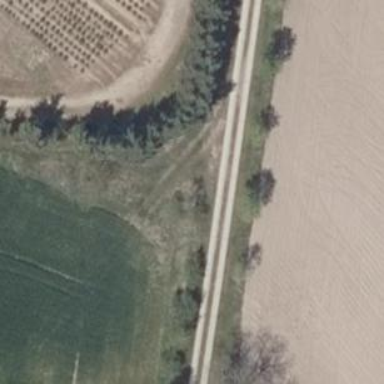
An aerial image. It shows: Unclassified road with concrete lanes.